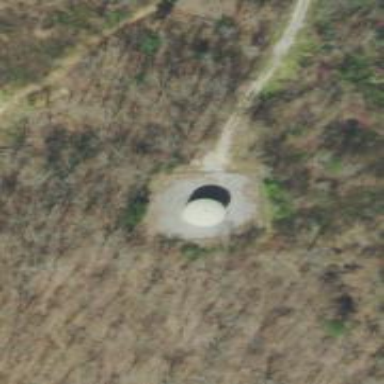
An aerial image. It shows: Water tower that is man-made.